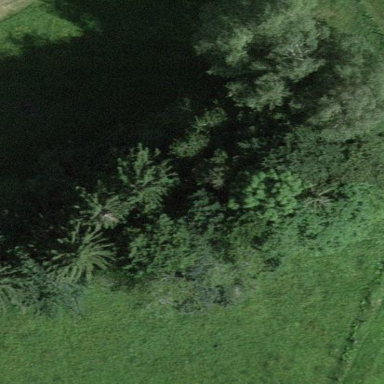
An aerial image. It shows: Forest area.